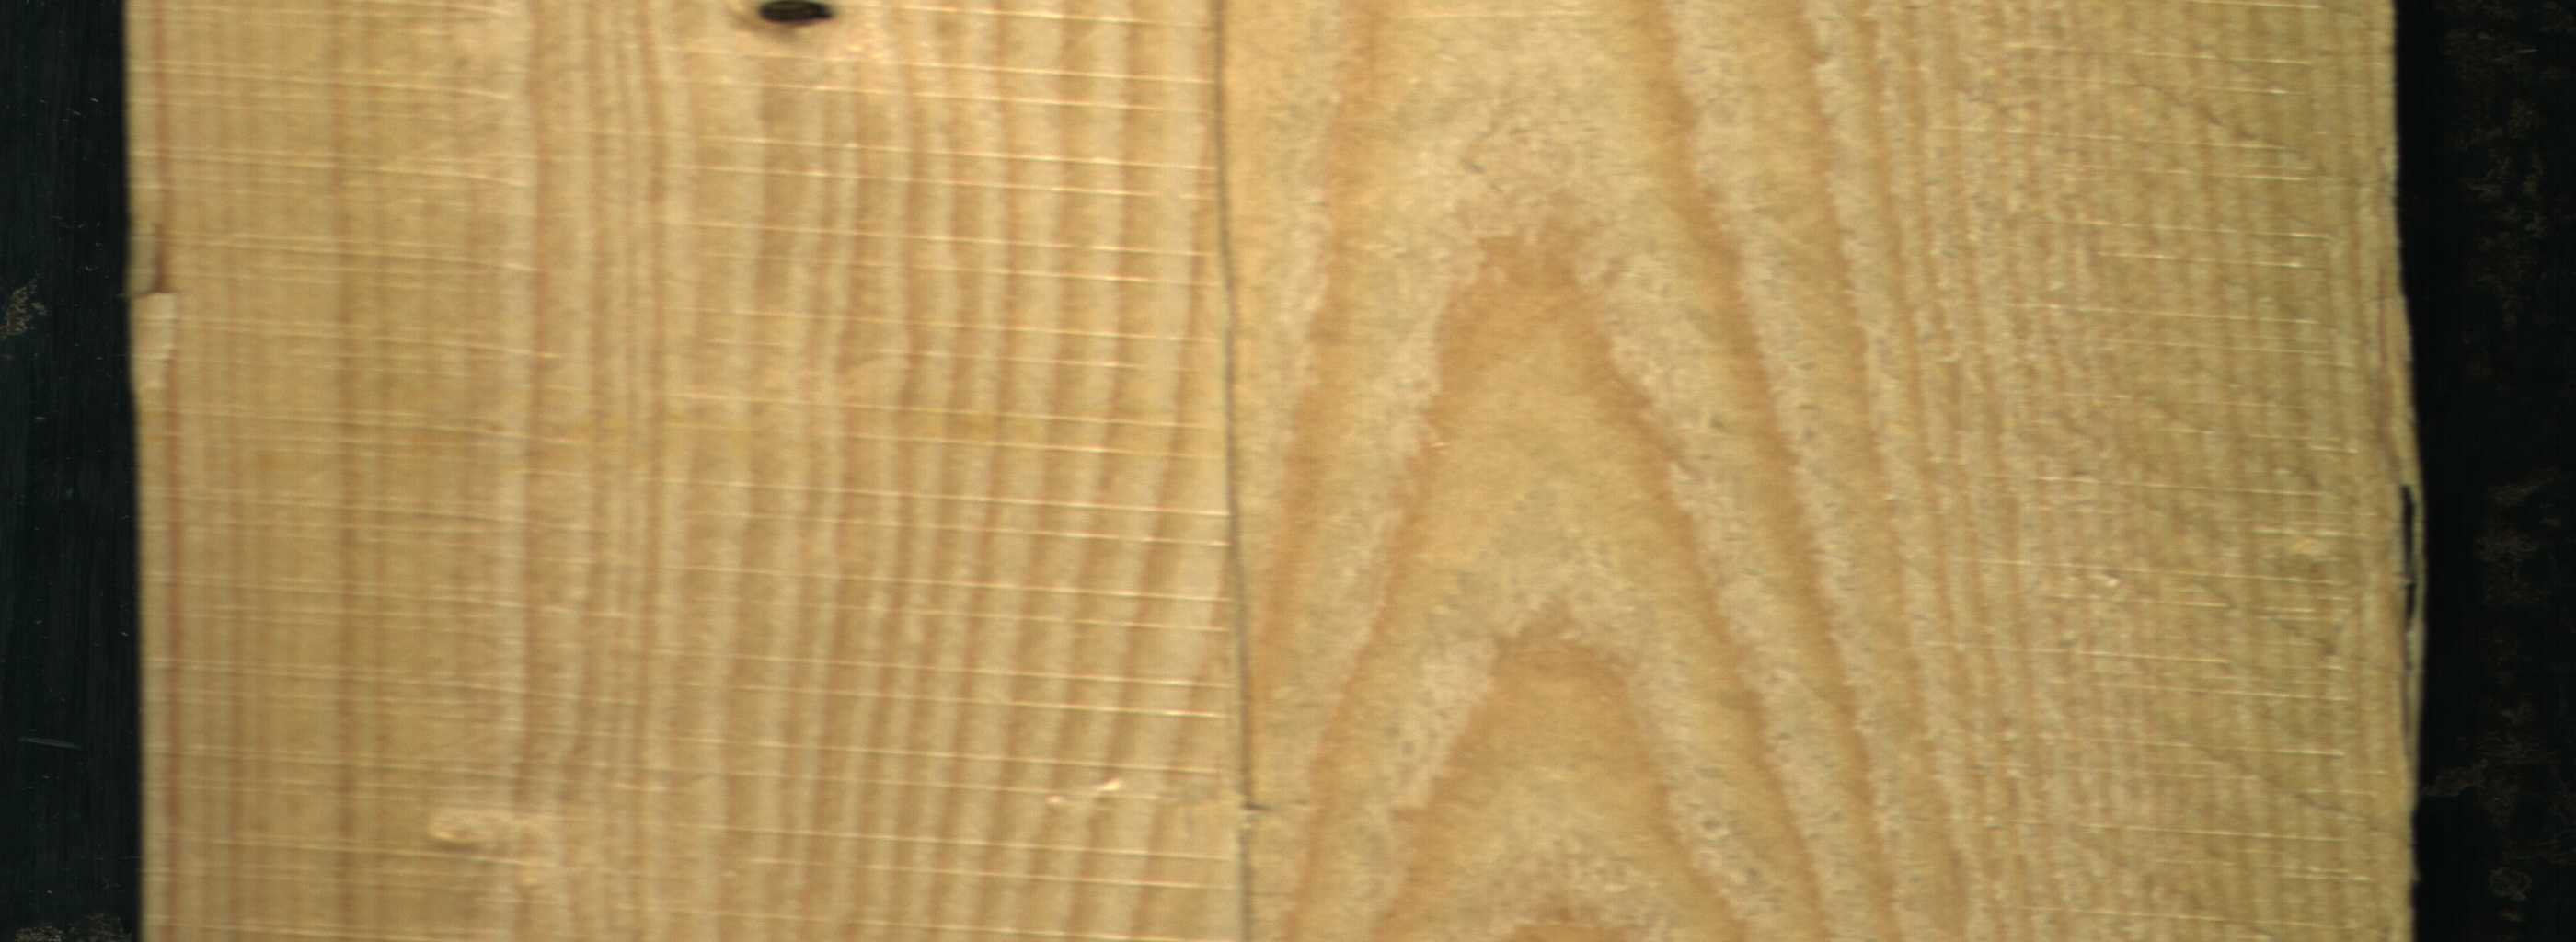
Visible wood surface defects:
Crack
Dead_Knot